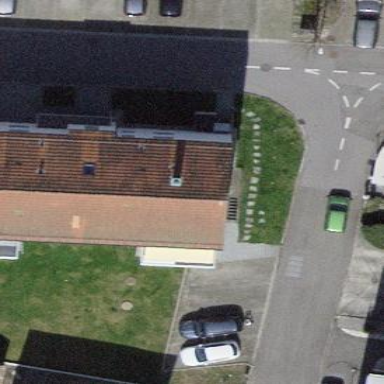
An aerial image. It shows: Detached building with gabled roof.